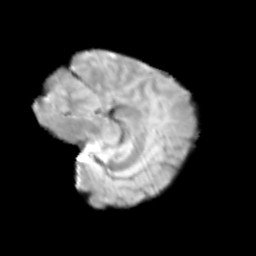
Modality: T2w
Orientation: sagittal
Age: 12
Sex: female
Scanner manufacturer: siemens
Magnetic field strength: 3 T
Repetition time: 3.8 s
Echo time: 0.07 s